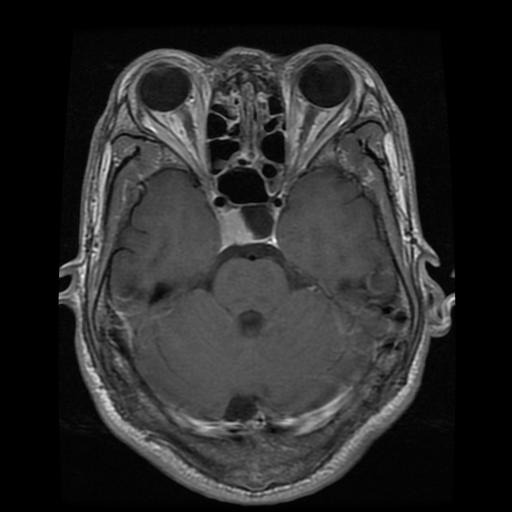
Label: pituitary